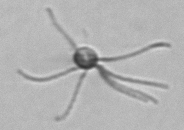
Label: Ophiaster